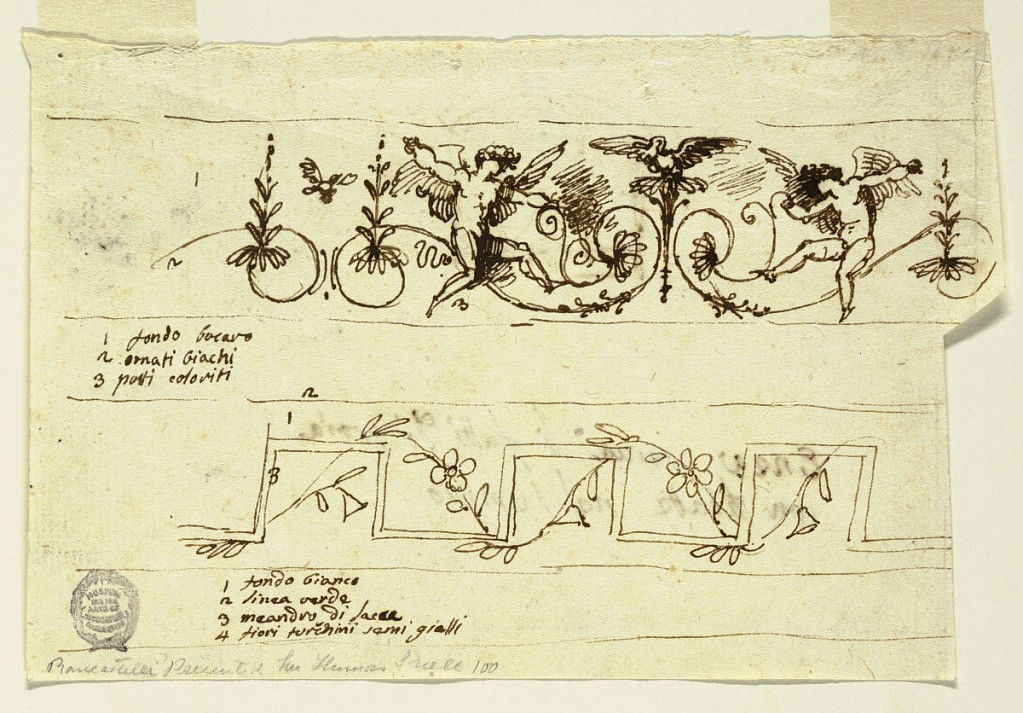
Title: Two Friezes
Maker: Felice Giani, Italian, 1758–1823
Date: ca. 1815
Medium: Pen and bistre on paper
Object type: Drawing
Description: Horizontal rectangle. Right edge above: windged putto sit upon scrolls symmetrically arranged on stem with blossom, and swan in the internval. From spirals rises stem with leaves. Above interval, bird. Figures 1 to 3, below, at left: "1 fondo bocaro/ 2 ornati bianchi/ 3 putti coloriti." Below: a rectularly broken band entwined with waved flower-stem. Figures 1 to 3: "1 fondo bianco/ 2 linea verde/ [framing lines above and below] 3 meandro di Sacca/ 4 fiori tiuchini semi gialli." Verso: section of room with vaulted ceiling decorated like tent. Below: tablet with inscription:  "Enea oserva li fatti di troia/ con Acatte nel tempio." (Aeneid, Book I, ll 446-519)